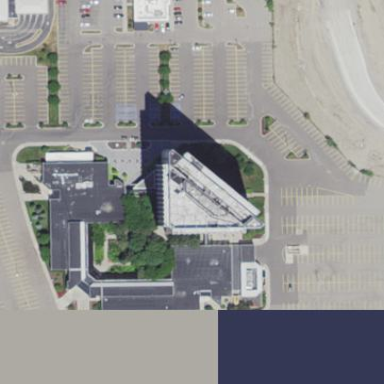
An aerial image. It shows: Office building.